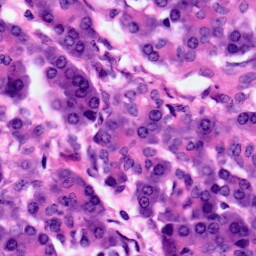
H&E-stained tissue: Pancreatic